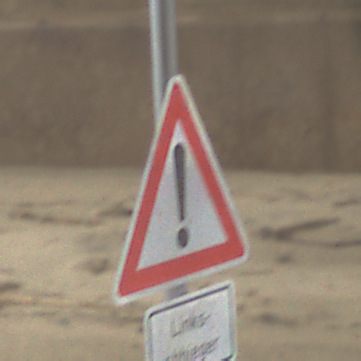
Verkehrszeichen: Gefahrenstelle
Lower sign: HinweiseAufGefahrenDurchVerbaleAngabe9
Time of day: Midday
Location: Roofed (Beach)
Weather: Overcast
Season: NotSpecified
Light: Natural